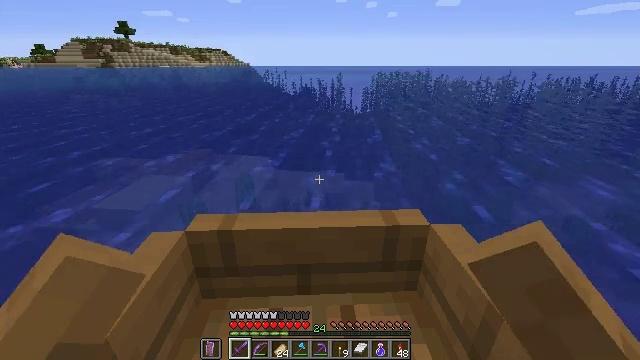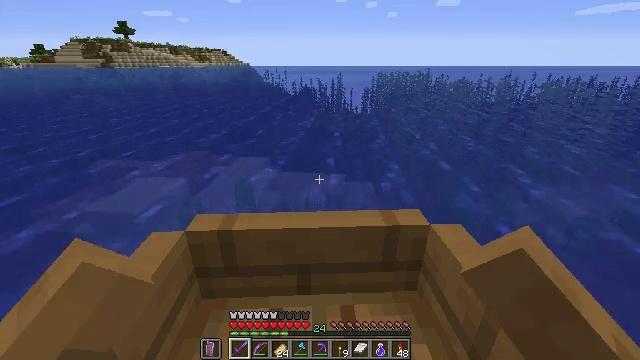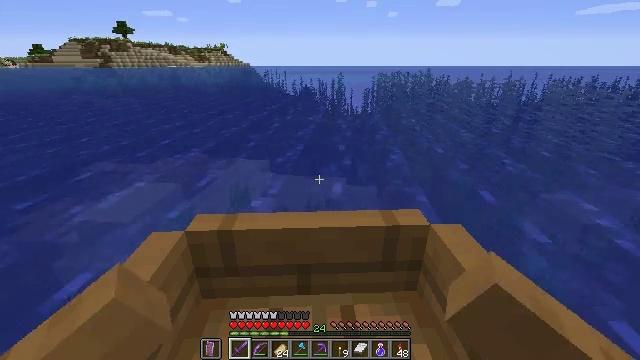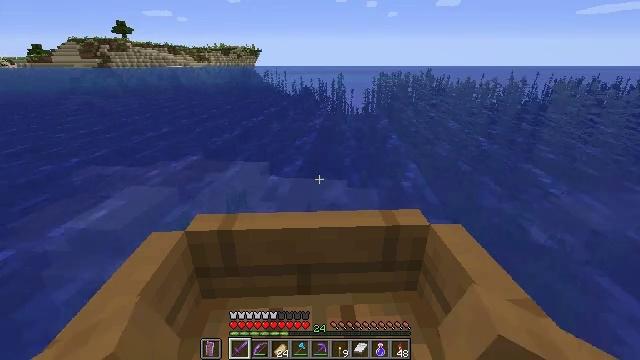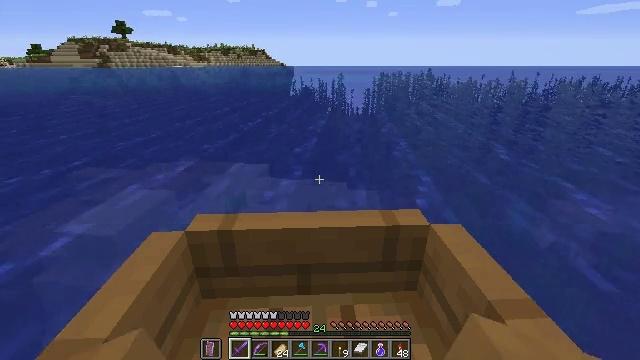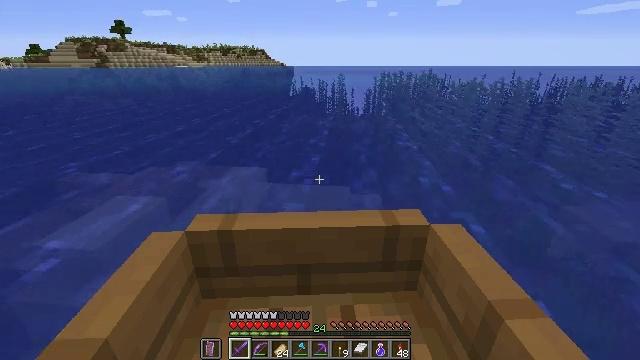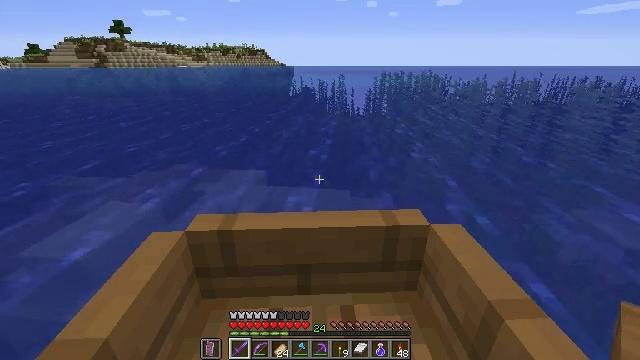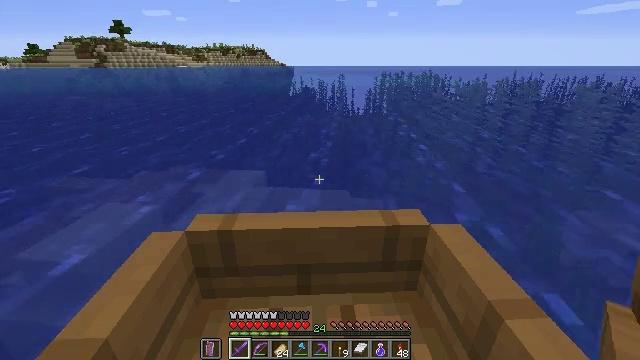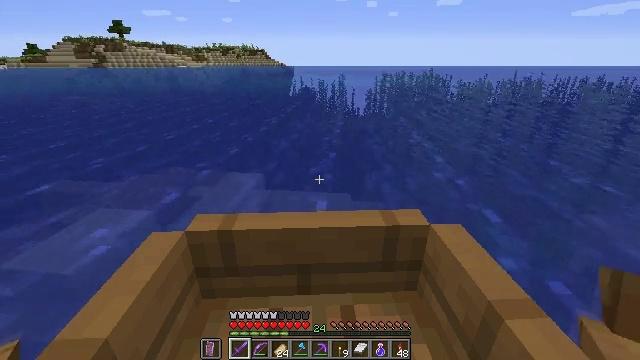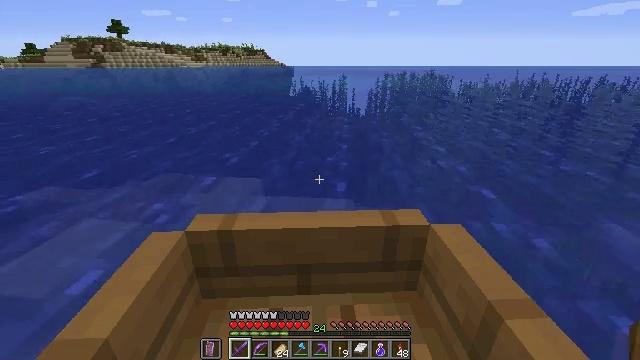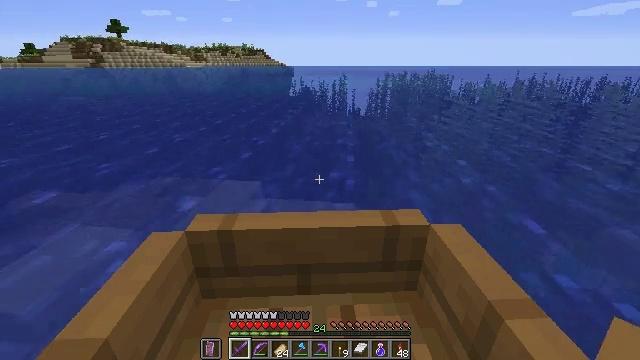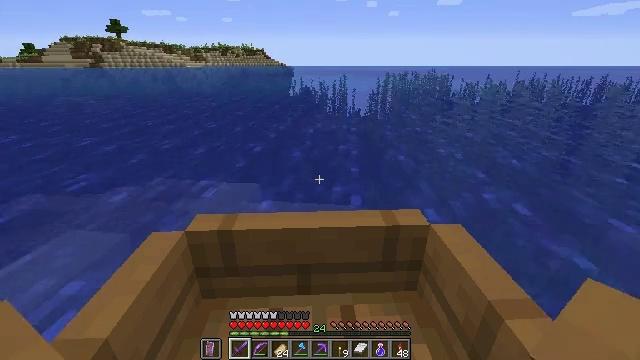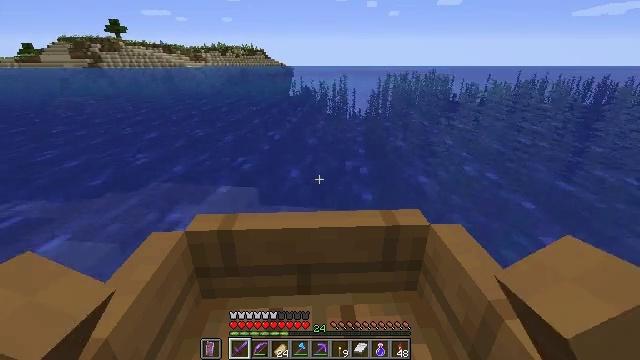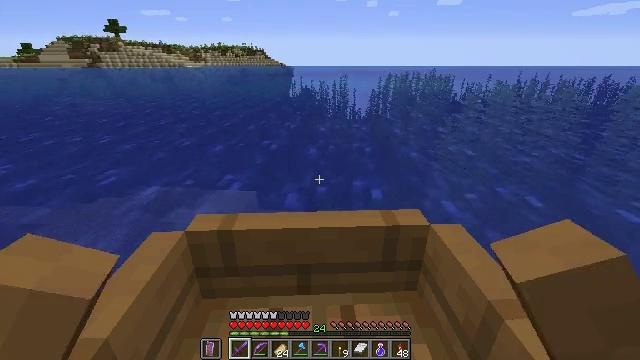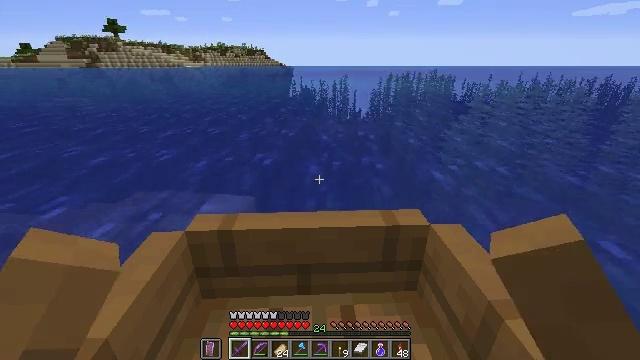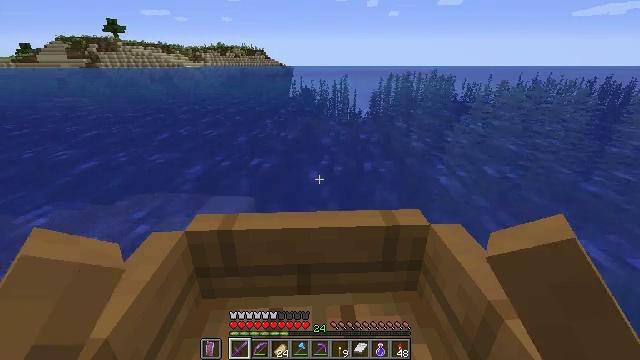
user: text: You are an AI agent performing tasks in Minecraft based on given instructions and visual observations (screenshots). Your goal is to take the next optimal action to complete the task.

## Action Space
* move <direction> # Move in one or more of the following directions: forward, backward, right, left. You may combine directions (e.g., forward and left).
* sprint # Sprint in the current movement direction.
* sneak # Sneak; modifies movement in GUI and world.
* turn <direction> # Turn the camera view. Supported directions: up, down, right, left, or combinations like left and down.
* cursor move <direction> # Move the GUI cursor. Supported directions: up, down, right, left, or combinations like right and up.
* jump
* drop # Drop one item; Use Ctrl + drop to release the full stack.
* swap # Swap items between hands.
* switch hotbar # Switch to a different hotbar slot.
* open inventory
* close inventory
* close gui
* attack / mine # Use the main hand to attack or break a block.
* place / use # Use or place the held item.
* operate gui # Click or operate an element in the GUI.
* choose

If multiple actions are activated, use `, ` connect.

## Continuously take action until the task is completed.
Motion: motion action
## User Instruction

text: Drop stone brick stairs.
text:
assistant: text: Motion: move forward
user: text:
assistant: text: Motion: move forward
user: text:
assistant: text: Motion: move forward
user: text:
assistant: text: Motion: move forward
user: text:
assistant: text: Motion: move forward
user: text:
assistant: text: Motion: move forward
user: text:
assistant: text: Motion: move forward
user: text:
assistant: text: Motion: move forward
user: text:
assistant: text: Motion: move forward
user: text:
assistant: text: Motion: move forward
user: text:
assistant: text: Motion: move forward
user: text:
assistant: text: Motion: move forward
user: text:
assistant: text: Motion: move forward
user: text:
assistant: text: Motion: move forward
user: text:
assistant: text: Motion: move forward
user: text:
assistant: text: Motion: move forward
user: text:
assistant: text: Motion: move forward
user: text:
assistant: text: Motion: move forward and move right
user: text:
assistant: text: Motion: move forward and move right
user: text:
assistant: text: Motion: move forward and move right
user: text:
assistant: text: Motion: move forward and move right
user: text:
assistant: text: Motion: move forward
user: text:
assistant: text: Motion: move forward
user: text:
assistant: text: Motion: move forward
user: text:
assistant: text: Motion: move forward
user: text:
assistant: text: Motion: move forward
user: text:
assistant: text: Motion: move forward
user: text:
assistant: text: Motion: move forward
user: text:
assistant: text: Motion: move forward
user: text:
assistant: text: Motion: move forward